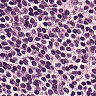
Metastatic tissue present: no